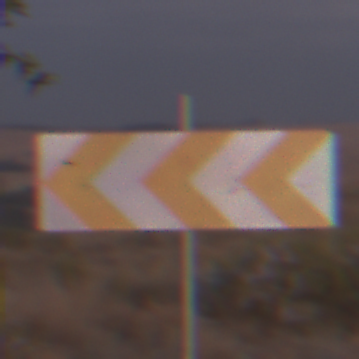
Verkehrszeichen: RichtungstafelnInKurvenGrossRechts
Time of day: SunriseSunset
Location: Outdoor (Nature)
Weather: PartlyCloudy
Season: NotSpecified
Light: Natural